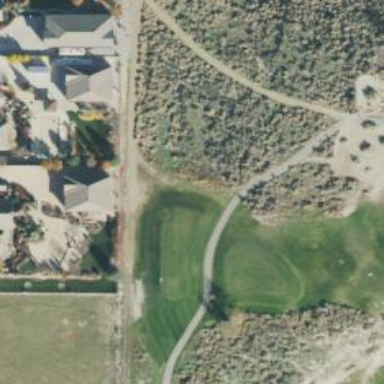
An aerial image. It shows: Service road designated as golf cart path.